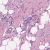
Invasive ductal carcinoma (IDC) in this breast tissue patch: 1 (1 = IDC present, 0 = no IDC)